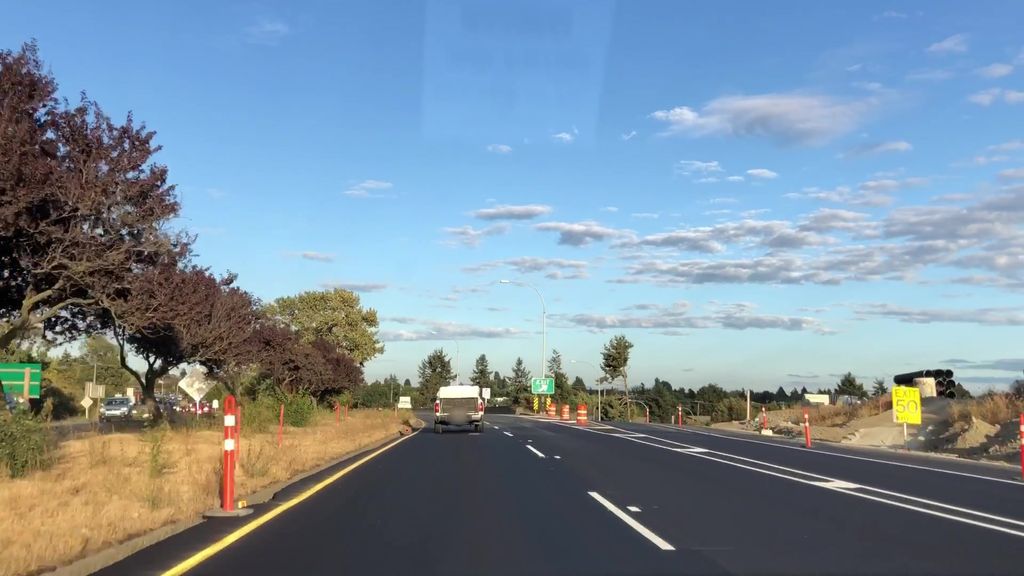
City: victoria